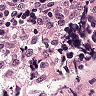
Metastatic tissue present: no